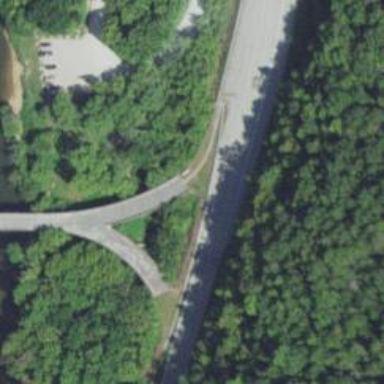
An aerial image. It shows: Path leading to bridge.